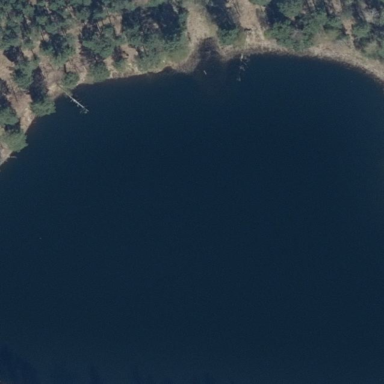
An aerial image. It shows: Beautiful lake surrounded by nature.